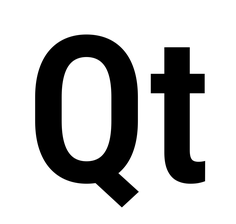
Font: Roboto_Condensed_SemiBold